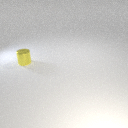
small yellow metal cylinder